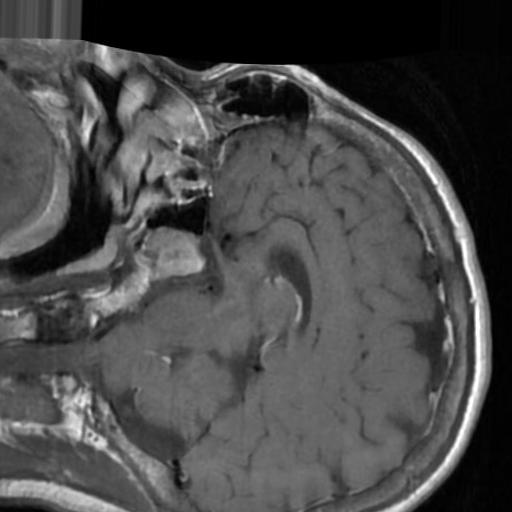
Label: brain_tumor